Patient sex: M
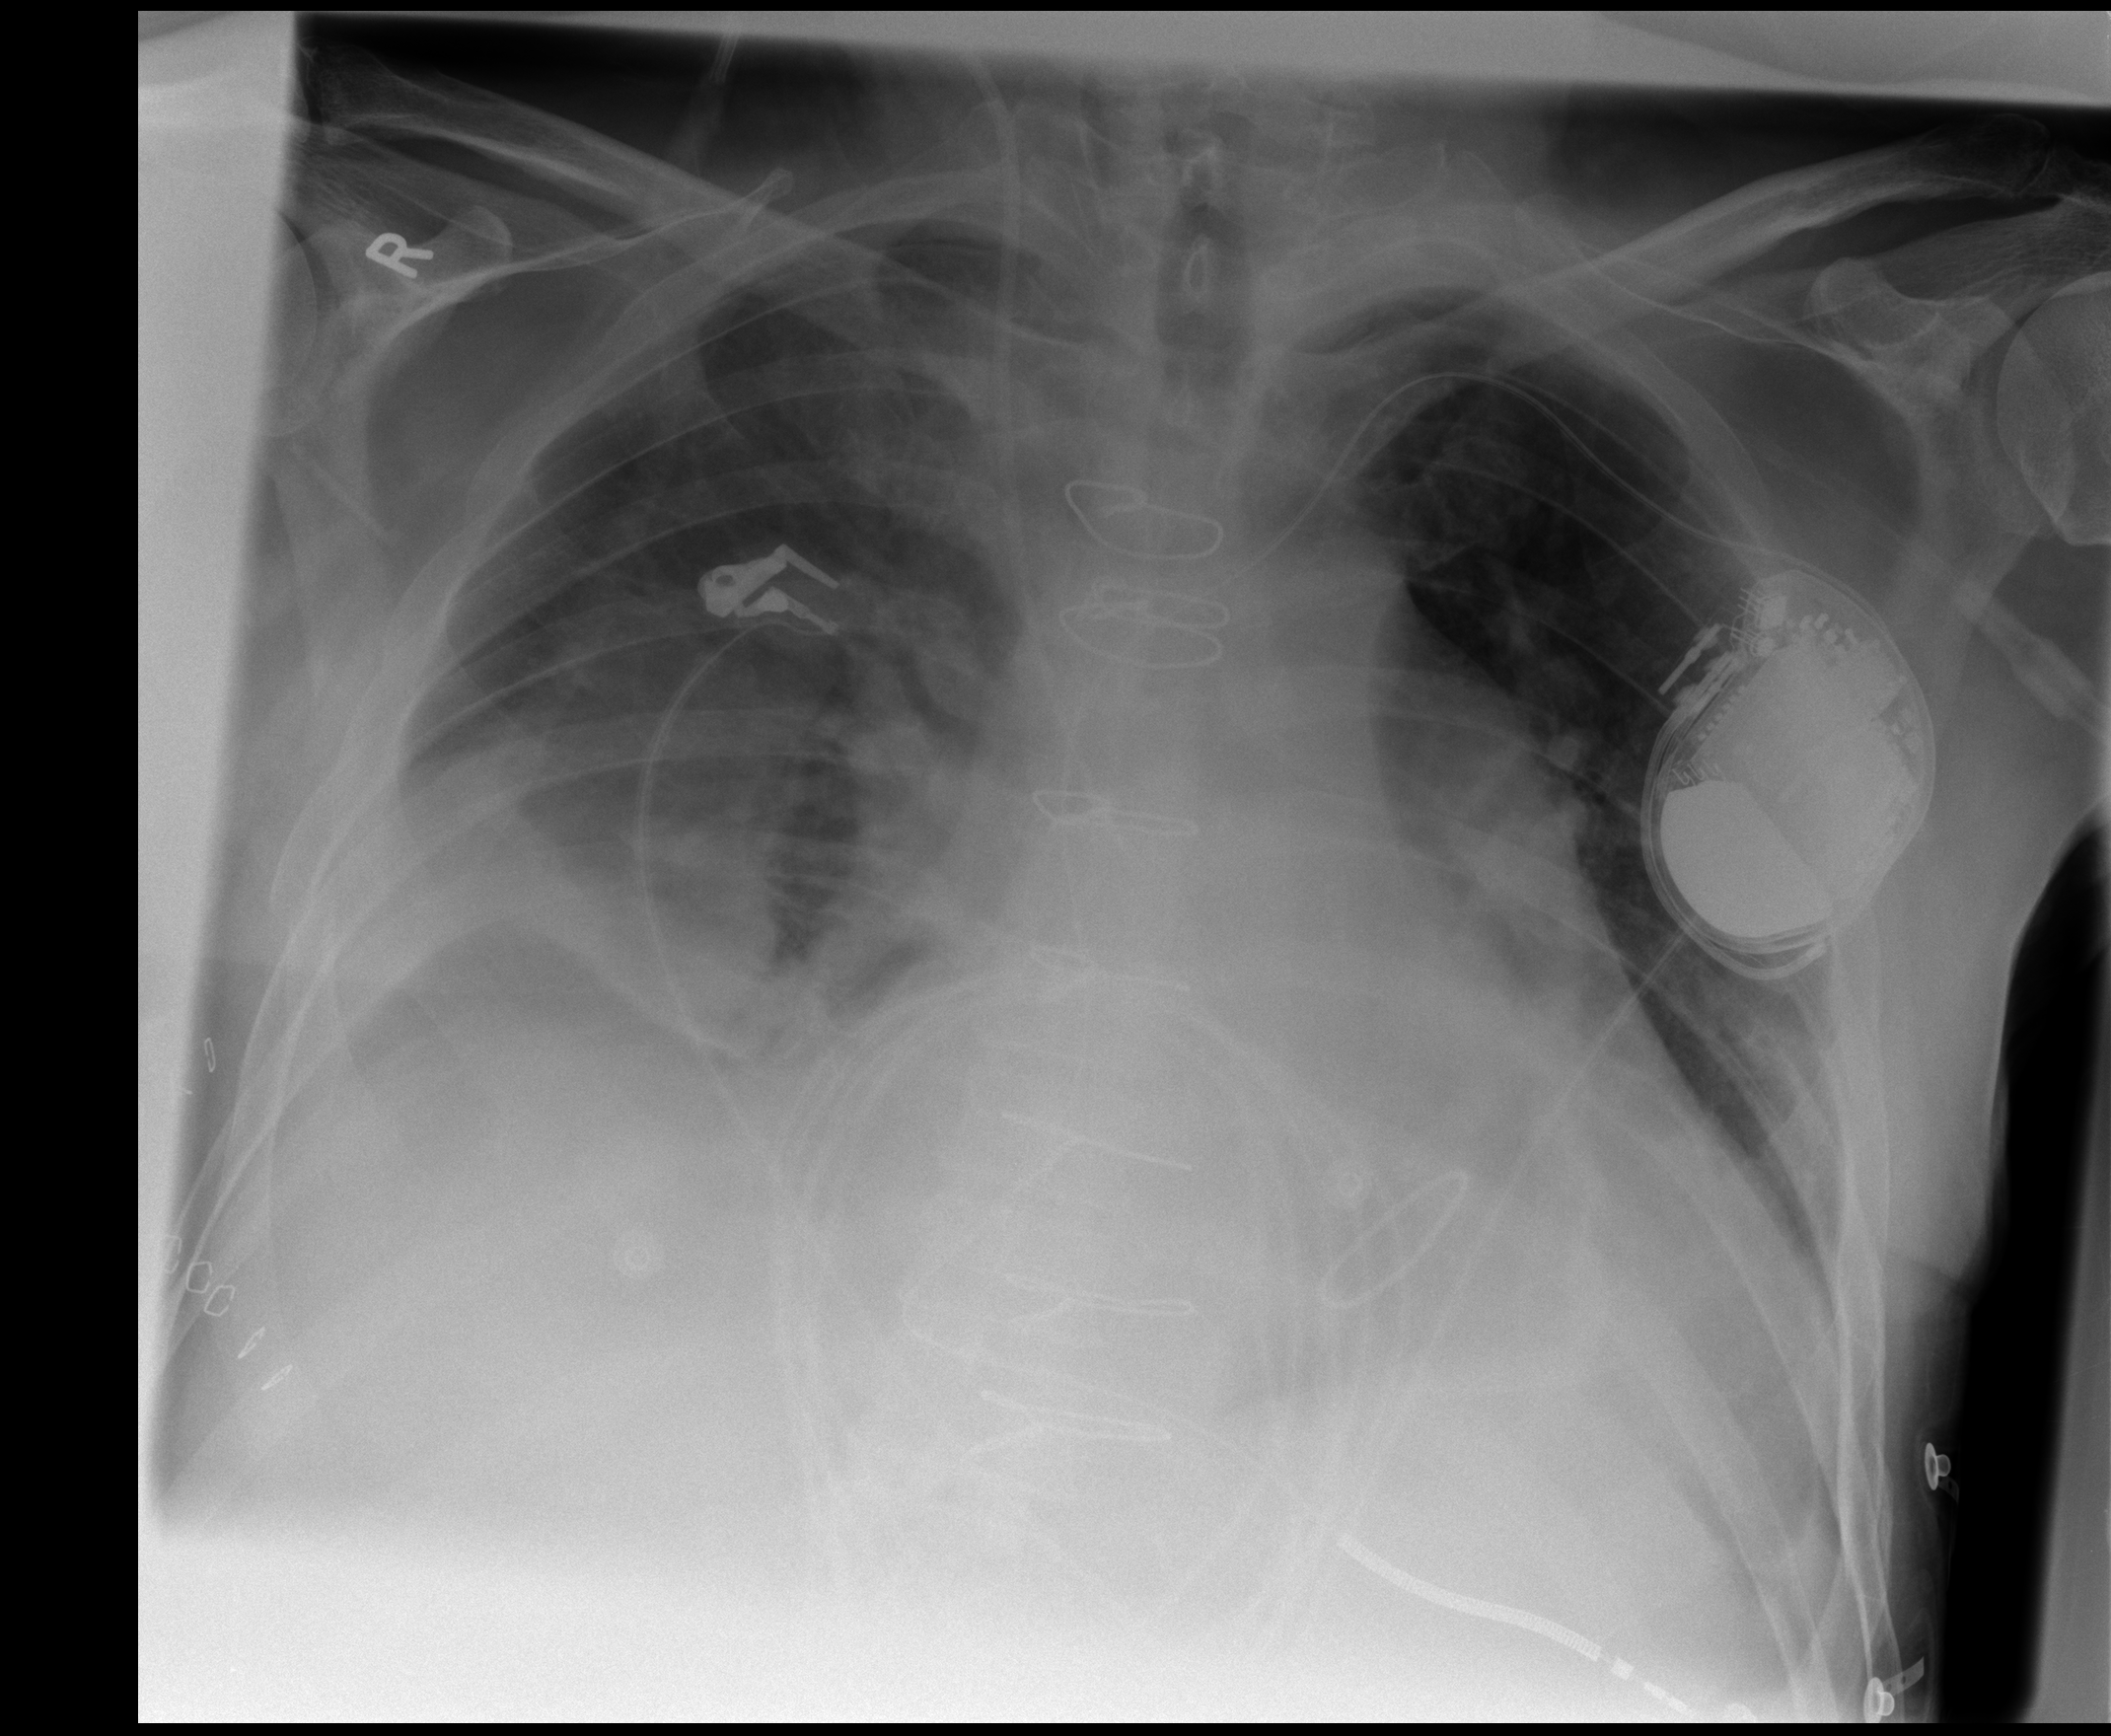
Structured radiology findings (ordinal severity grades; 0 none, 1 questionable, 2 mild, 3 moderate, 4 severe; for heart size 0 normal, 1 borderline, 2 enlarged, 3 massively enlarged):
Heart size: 2
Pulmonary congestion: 1
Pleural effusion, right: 2
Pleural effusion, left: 2
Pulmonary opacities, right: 1
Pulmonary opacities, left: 0
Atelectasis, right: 2
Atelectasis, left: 2